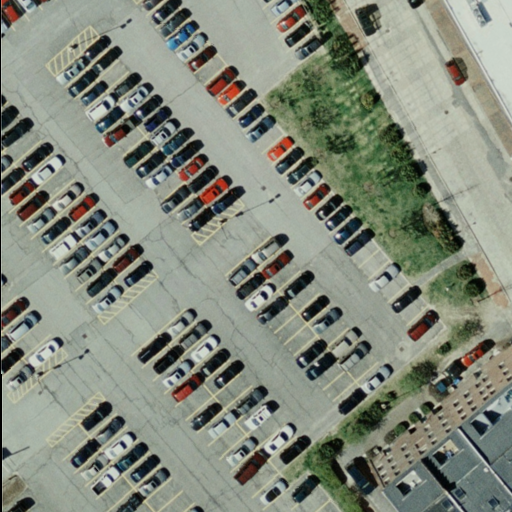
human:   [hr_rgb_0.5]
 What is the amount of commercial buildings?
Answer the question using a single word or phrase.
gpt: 0

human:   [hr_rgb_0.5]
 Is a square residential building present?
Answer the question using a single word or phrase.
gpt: no

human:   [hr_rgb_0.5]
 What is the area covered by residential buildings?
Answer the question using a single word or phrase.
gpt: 198m2

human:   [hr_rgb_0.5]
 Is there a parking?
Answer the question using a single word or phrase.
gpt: yes

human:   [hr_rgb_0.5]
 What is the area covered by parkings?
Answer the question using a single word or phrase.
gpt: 8295m2

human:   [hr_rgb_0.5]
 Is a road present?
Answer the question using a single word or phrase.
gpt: yes

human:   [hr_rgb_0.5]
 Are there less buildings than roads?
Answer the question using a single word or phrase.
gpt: yes

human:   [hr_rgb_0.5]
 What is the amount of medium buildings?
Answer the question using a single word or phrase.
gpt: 1

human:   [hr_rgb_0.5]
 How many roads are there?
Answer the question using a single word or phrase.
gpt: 5

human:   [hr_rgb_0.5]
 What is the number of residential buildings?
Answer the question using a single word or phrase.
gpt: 2

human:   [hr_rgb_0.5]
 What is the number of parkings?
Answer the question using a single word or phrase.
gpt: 1

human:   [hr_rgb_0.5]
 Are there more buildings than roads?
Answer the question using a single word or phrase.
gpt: no

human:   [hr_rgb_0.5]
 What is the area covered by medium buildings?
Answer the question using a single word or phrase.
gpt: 192m2

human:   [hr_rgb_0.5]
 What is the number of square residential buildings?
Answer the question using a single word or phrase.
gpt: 0

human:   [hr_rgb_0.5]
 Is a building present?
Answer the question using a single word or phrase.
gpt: yes

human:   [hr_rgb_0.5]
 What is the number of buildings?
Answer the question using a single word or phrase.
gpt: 2

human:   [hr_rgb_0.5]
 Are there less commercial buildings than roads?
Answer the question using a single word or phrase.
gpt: yes

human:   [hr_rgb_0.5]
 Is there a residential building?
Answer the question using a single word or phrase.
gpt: yes

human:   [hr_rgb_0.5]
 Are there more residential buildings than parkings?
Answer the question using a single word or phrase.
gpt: yes

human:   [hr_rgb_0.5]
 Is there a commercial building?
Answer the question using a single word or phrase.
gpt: no

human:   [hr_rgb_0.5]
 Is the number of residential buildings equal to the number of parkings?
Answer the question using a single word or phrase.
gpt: no

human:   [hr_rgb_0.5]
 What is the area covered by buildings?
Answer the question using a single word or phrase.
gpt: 198m2

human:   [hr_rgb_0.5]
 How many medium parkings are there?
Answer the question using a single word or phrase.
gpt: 0

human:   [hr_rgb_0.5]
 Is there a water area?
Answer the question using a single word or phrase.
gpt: no

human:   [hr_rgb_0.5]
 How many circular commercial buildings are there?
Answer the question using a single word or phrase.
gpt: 0

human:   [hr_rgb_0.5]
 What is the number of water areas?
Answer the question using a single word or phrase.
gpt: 0

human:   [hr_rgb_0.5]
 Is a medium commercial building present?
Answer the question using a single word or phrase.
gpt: no

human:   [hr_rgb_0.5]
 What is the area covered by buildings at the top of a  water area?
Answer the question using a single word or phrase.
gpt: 0m2

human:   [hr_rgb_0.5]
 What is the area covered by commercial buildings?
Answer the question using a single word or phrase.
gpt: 0m2

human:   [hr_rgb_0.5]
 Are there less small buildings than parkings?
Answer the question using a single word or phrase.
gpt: no

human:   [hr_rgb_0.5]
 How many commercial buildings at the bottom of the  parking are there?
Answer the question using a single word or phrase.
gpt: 0

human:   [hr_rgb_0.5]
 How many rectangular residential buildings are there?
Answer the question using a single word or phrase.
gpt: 2

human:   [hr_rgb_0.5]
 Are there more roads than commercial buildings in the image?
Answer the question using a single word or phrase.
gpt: yes

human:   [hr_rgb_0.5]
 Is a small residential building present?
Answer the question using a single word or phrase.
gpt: yes

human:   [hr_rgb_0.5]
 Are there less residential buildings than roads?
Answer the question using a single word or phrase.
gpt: yes

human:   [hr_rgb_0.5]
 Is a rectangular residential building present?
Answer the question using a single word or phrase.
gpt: yes

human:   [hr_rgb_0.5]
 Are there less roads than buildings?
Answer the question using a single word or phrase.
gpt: no

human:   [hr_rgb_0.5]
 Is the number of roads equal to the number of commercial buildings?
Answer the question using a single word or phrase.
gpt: no

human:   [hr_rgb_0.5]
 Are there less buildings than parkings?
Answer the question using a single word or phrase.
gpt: no

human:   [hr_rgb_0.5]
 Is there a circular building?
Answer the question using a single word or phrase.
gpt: no

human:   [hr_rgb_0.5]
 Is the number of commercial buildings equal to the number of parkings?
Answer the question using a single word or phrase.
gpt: no

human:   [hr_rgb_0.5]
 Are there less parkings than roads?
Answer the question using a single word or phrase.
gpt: yes

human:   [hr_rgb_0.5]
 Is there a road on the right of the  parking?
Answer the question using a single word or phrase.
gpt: yes

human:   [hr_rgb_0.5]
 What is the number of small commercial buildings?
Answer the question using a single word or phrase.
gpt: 0

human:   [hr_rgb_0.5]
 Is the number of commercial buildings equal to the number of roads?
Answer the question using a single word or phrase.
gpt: no

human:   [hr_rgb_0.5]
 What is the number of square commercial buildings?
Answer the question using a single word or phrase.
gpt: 0

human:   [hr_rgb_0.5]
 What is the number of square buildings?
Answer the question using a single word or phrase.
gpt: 0

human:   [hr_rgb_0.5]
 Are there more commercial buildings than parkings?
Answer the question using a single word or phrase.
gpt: no

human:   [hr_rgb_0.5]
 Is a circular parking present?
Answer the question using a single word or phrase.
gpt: no

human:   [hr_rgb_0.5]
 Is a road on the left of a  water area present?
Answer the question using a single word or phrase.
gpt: no

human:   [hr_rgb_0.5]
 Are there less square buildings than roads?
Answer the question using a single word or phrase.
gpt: yes

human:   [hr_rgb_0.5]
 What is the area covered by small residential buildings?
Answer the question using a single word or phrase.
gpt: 6m2

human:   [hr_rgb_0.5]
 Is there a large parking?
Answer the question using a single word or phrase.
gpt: yes

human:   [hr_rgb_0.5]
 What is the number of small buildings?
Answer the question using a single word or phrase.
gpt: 1

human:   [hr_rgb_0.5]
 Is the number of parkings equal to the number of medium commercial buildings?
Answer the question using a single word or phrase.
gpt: no

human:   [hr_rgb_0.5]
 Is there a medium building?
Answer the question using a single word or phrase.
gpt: yes

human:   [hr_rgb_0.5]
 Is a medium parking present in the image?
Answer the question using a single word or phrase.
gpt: no

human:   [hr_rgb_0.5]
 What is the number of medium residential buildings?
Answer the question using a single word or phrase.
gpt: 1

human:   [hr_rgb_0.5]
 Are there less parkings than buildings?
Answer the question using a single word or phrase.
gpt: yes

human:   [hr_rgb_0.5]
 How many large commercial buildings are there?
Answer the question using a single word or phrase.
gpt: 0

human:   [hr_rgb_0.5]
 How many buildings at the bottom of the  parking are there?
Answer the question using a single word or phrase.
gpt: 1

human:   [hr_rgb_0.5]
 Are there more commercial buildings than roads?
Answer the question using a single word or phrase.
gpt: no

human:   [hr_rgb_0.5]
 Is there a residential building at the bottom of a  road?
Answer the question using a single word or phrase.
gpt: yes

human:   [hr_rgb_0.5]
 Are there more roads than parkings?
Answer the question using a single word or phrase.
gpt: yes